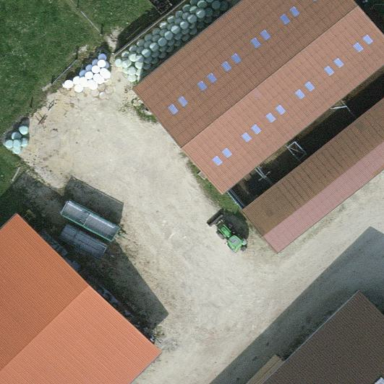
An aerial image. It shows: Farmyard area.